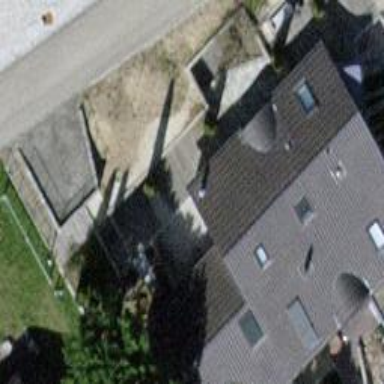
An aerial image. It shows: Simple and straightforward house.